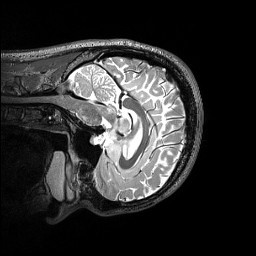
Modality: T2w
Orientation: sagittal
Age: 24
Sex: male
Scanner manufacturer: siemens
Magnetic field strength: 3 T
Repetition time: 3.2 s
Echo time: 0.565 s